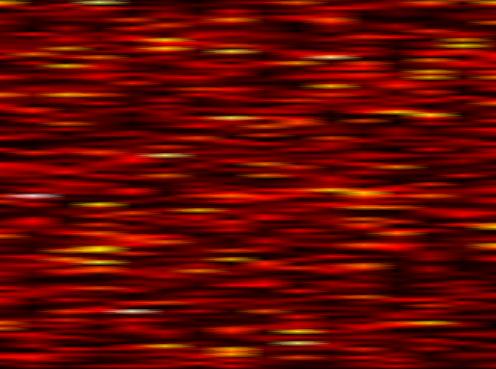
Label: OFDM